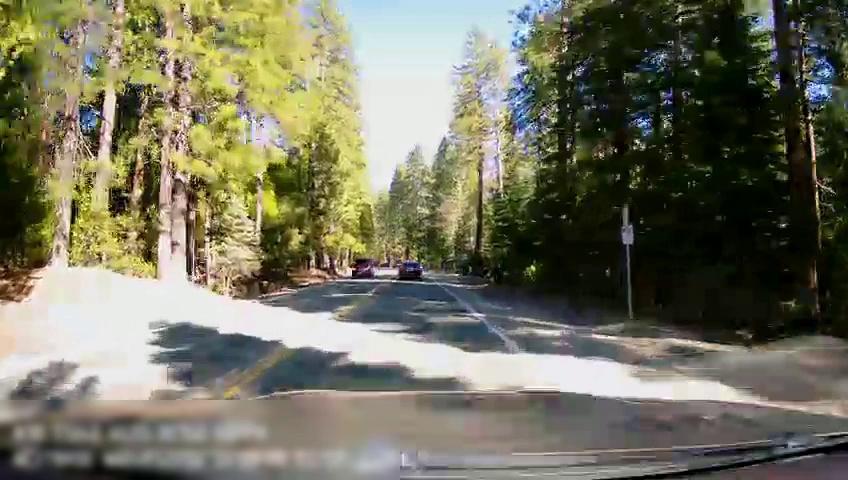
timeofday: Day
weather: Sunny
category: Drivable Space
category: Vehicles | Van
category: Vehicles | Car
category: Lanes | Opposite Lane
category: Lanes | Opposite Lane
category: Lanes | Current Lane
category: Lanes | Current Lane
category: Traffic | Signs